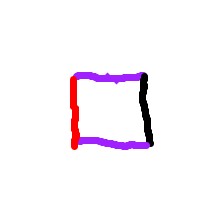
Shape: square